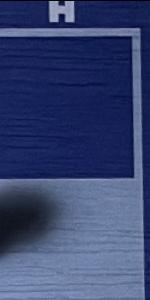
Label: Empty